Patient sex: M
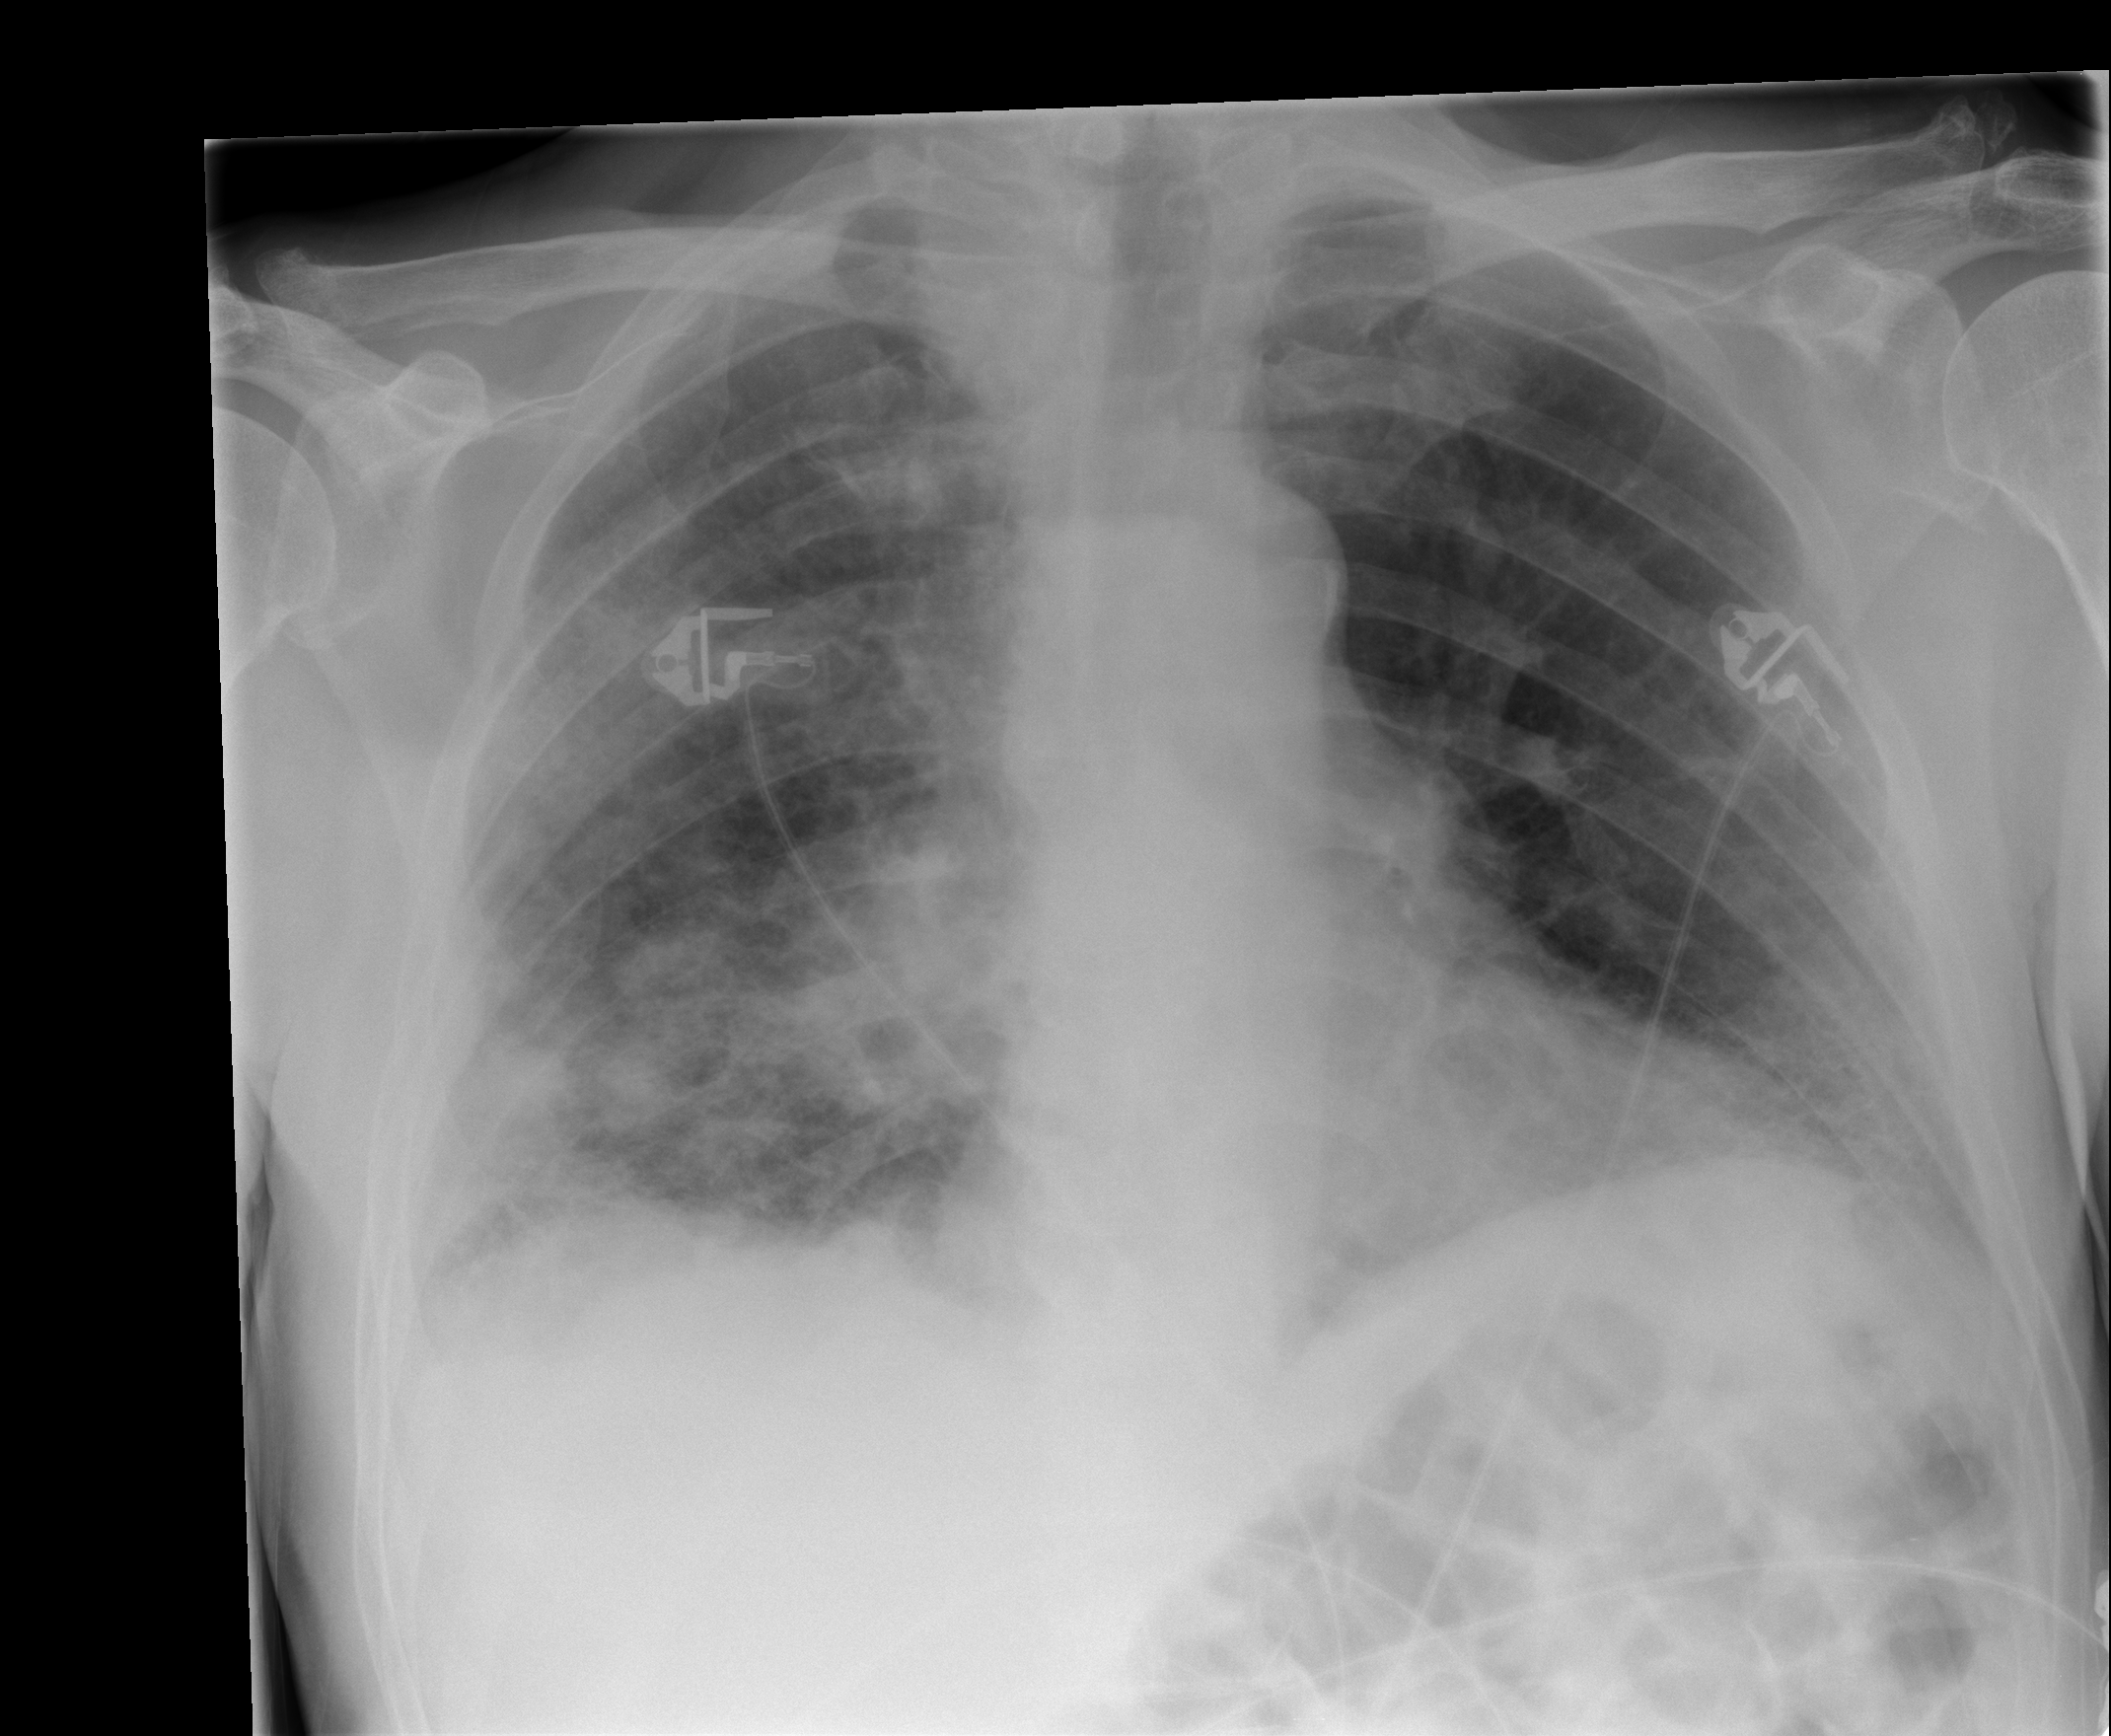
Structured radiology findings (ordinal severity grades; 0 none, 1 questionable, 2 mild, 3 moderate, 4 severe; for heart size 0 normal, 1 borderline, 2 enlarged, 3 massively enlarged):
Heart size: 0
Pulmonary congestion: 0
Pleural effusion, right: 1
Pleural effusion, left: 0
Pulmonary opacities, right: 3
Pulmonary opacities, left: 0
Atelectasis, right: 2
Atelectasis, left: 0